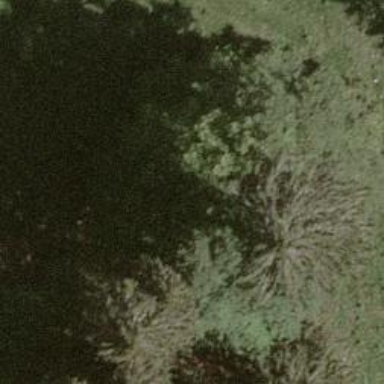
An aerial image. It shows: Single tag "natural: tree."